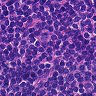
Metastatic tissue present: no